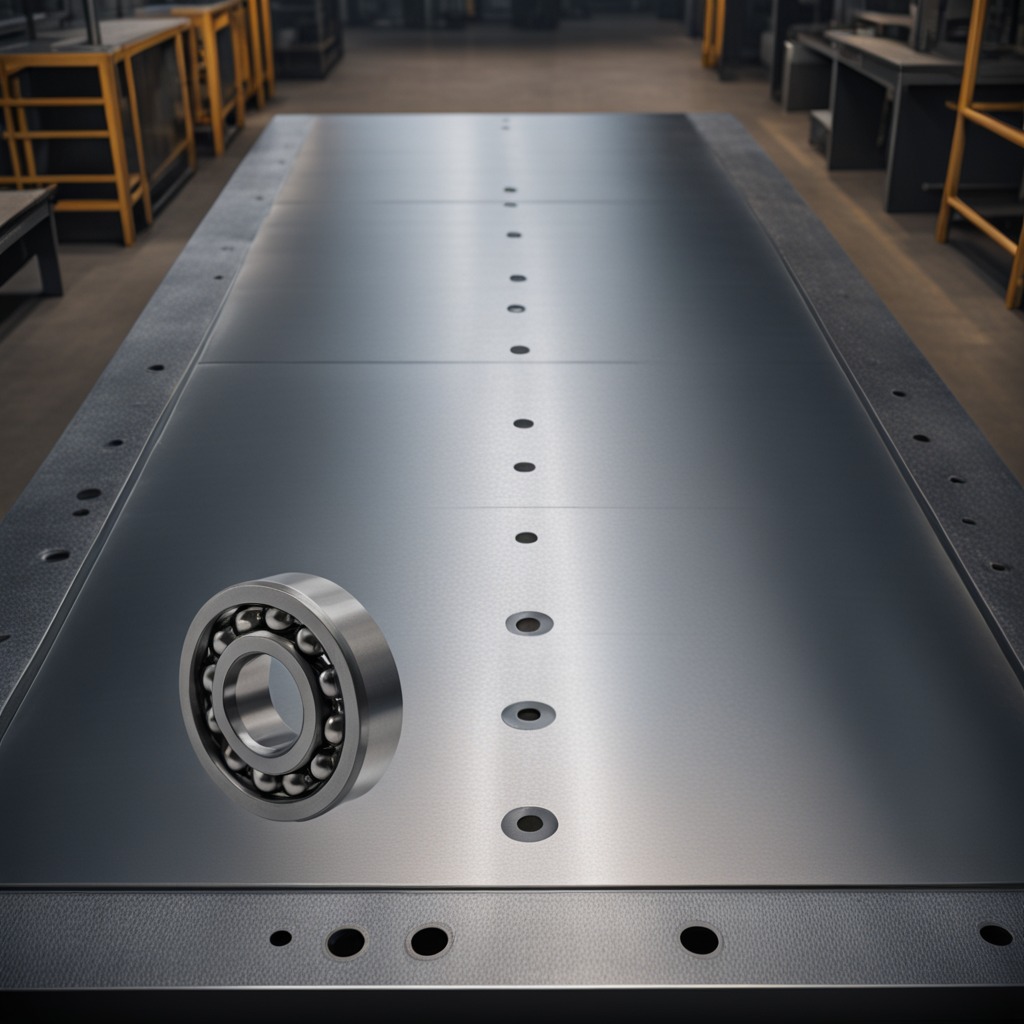
A metal ball bearing is lying on a cold steel table in a mining workshop gritty textures.